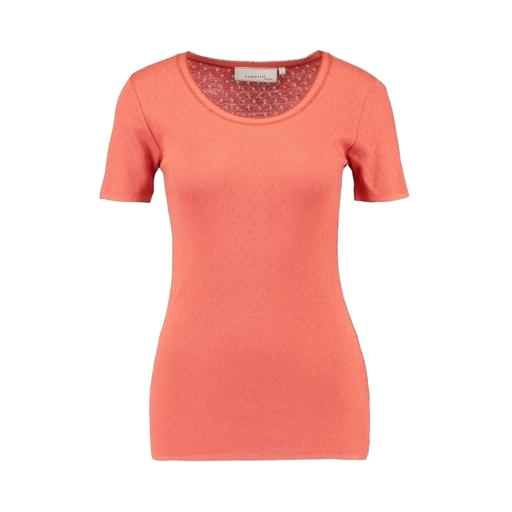
short-sleeve top only macy, slim fit t-shirt, short sleeved orange top, white background